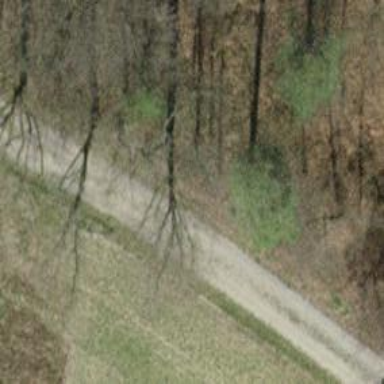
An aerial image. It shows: Pebblestone track with grade3 tracktype.